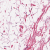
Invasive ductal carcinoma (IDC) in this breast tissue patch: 0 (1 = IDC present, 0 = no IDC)